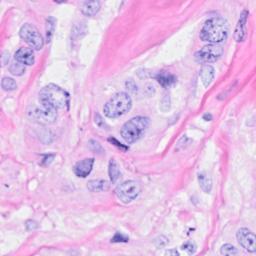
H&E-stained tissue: Breast